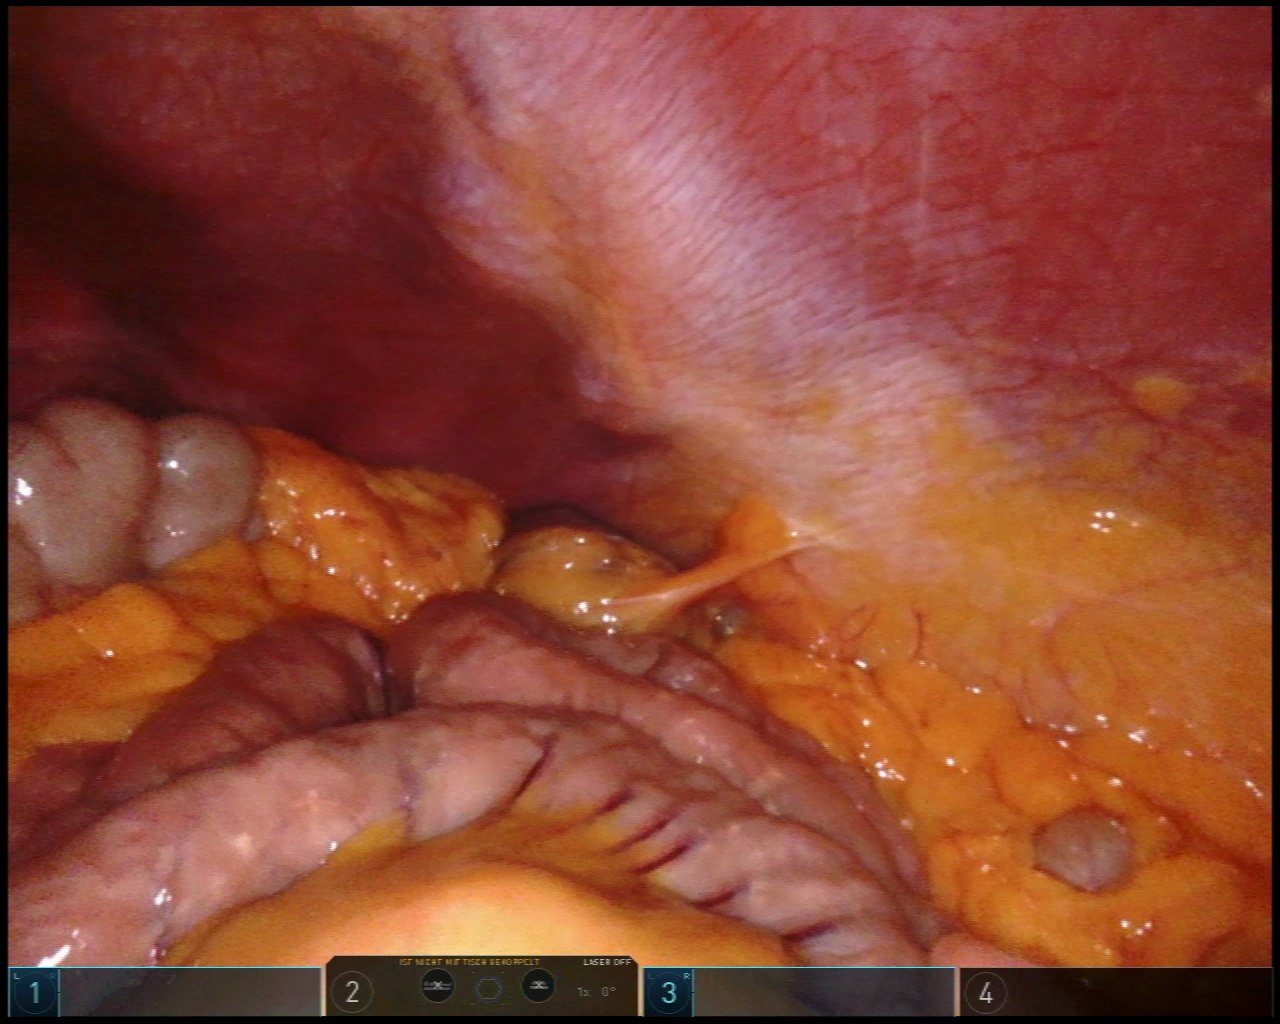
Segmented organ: small_intestine
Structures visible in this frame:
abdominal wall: yes
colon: yes
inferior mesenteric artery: no
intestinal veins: no
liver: no
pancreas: no
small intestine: yes
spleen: yes
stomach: no
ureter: no
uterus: no
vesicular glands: no